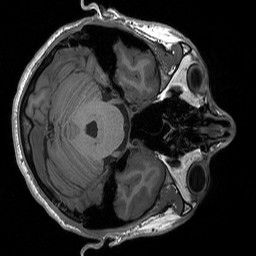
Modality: T1w
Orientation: axial
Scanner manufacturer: siemens
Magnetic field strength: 3 T
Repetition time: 1.76 s
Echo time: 0.0022 s